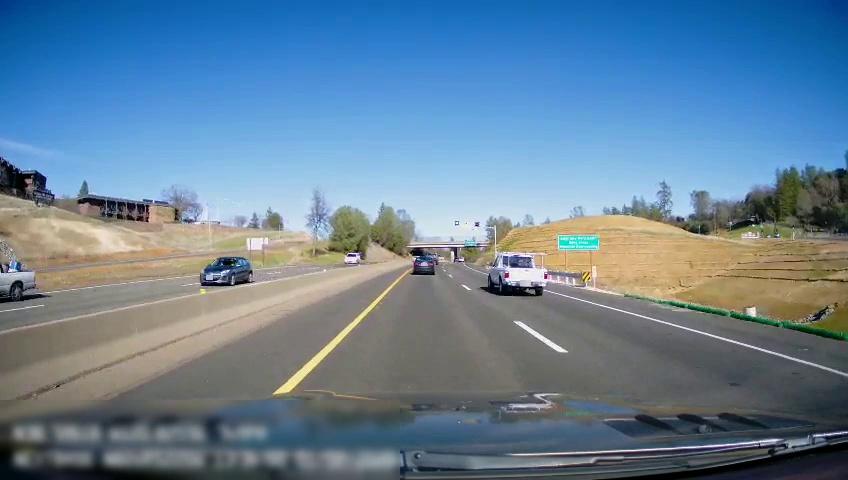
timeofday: Day
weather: Sunny
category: Drivable Space
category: Drivable Space
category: Vehicles | Truck
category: Vehicles | SUV
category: Vehicles | SUV
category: Vehicles | Car
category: Vehicles | Truck
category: Vehicles | SUV
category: Lanes | Current Lane
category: Lanes | Current Lane
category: Lanes | Alternate Lane
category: Lanes | Opposite Lane
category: Lanes | Opposite Lane
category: Traffic | Signs
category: Traffic | Signs
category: Traffic | Signs